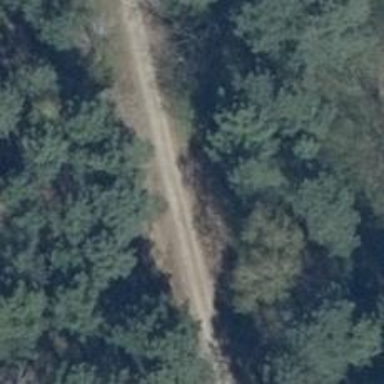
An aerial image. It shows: High-quality track road made of concrete plates.